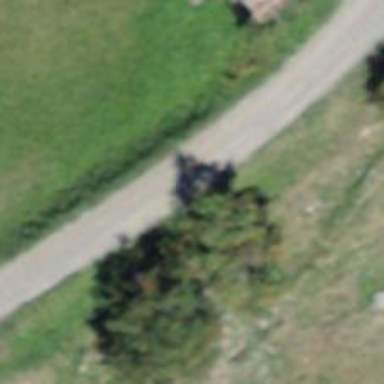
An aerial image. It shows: Unclassified road with gravel surface.